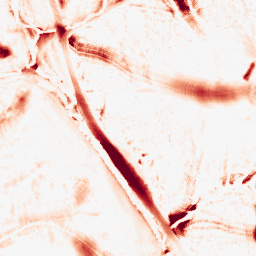
Category: morphological
Decomposition family: tophat
Decomposition parameters: size: 20
mode: white
Upsampling method: bicubic
Upsampling parameters: scale: 8
Upsampling scale: 8